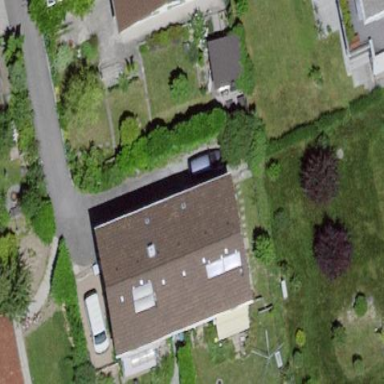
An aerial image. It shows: Semidetached house.